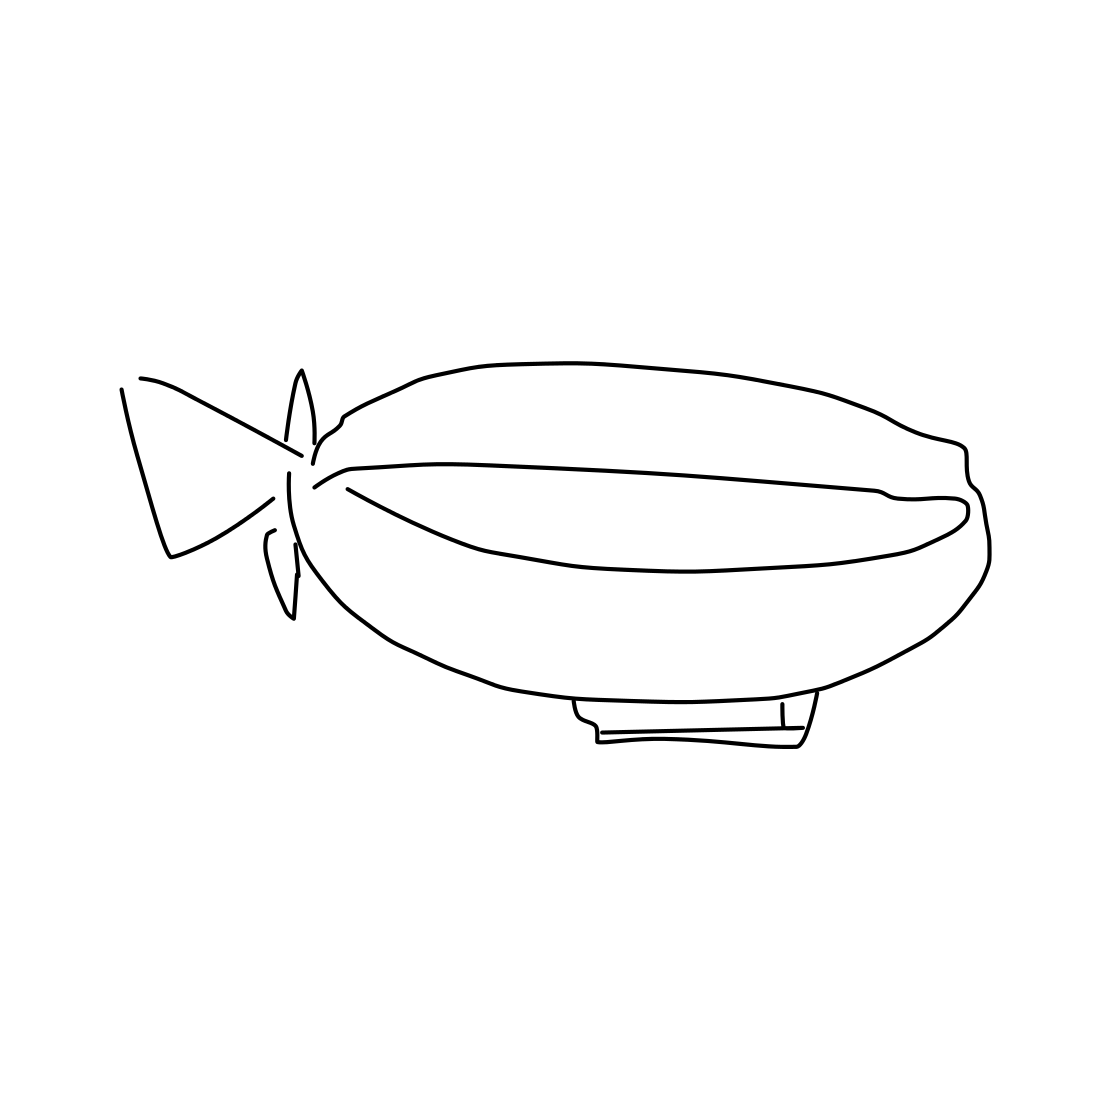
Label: blimp